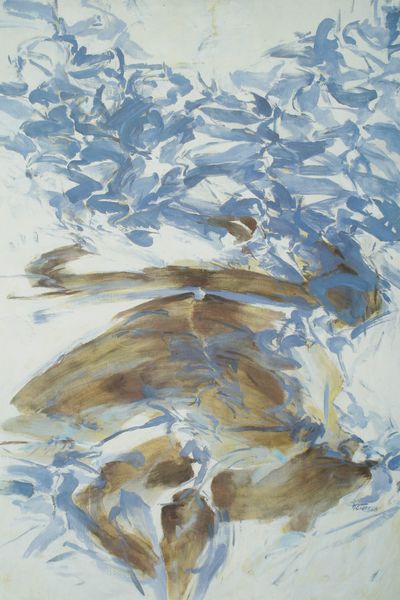
Titel: Boreas
Künstler: Hann Trier
Standort: Düsseldorf
Institution: Galerie Zimmer
Schlagwörter: blau, dunkel, felsen, gemälde, gestein, körper, weiß, aquarell, ocker, braun, hell, eis, schnee, stein, erde, hügel, boden, pflanzen, kontrast, wellen, abstrakt, berge, fels, gletscher, formen, linien, winter, wogen, duktus, oben, unten, bruan, tupfen, wässrig, reh, struktur, bergrücken, krebs, gestisch, trier, freigeweht, gestische malerei, hallbalu, pinselsriche, verweht, wehe, wäsrig, brushstroke, light-blue, abstract